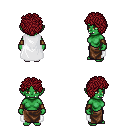
a pixel art fantasy rpg character, female body template, orc, green skin, white cape, robe skirt, brunette curly afro hairstyle, leather bracers, four views (front, back, left, right), 2x2 character sprite sheet, small pixel art, hard edges, no anti-aliasing